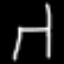
Label: chair